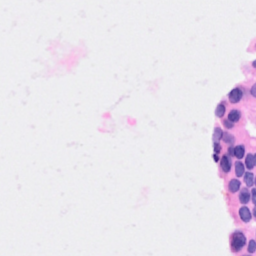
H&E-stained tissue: Breast